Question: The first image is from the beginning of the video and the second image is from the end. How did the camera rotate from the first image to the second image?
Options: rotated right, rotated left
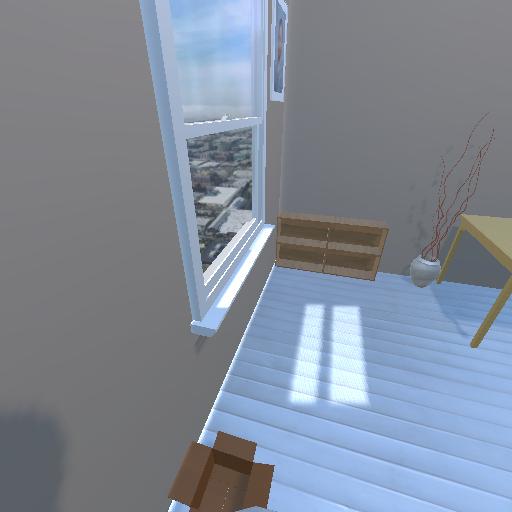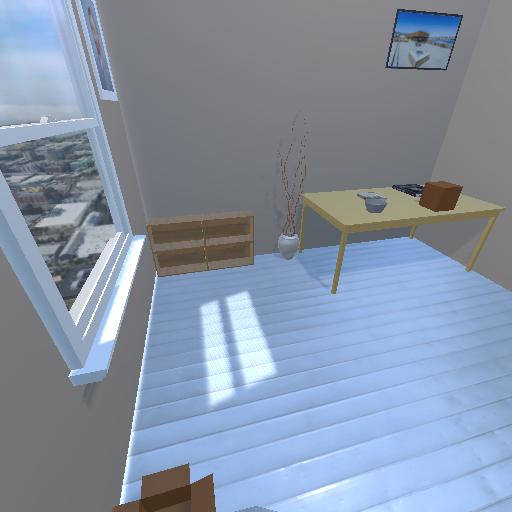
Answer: rotated right